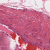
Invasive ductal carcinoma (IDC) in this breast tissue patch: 0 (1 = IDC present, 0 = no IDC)